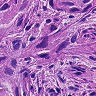
Metastatic tissue present: yes